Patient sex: M
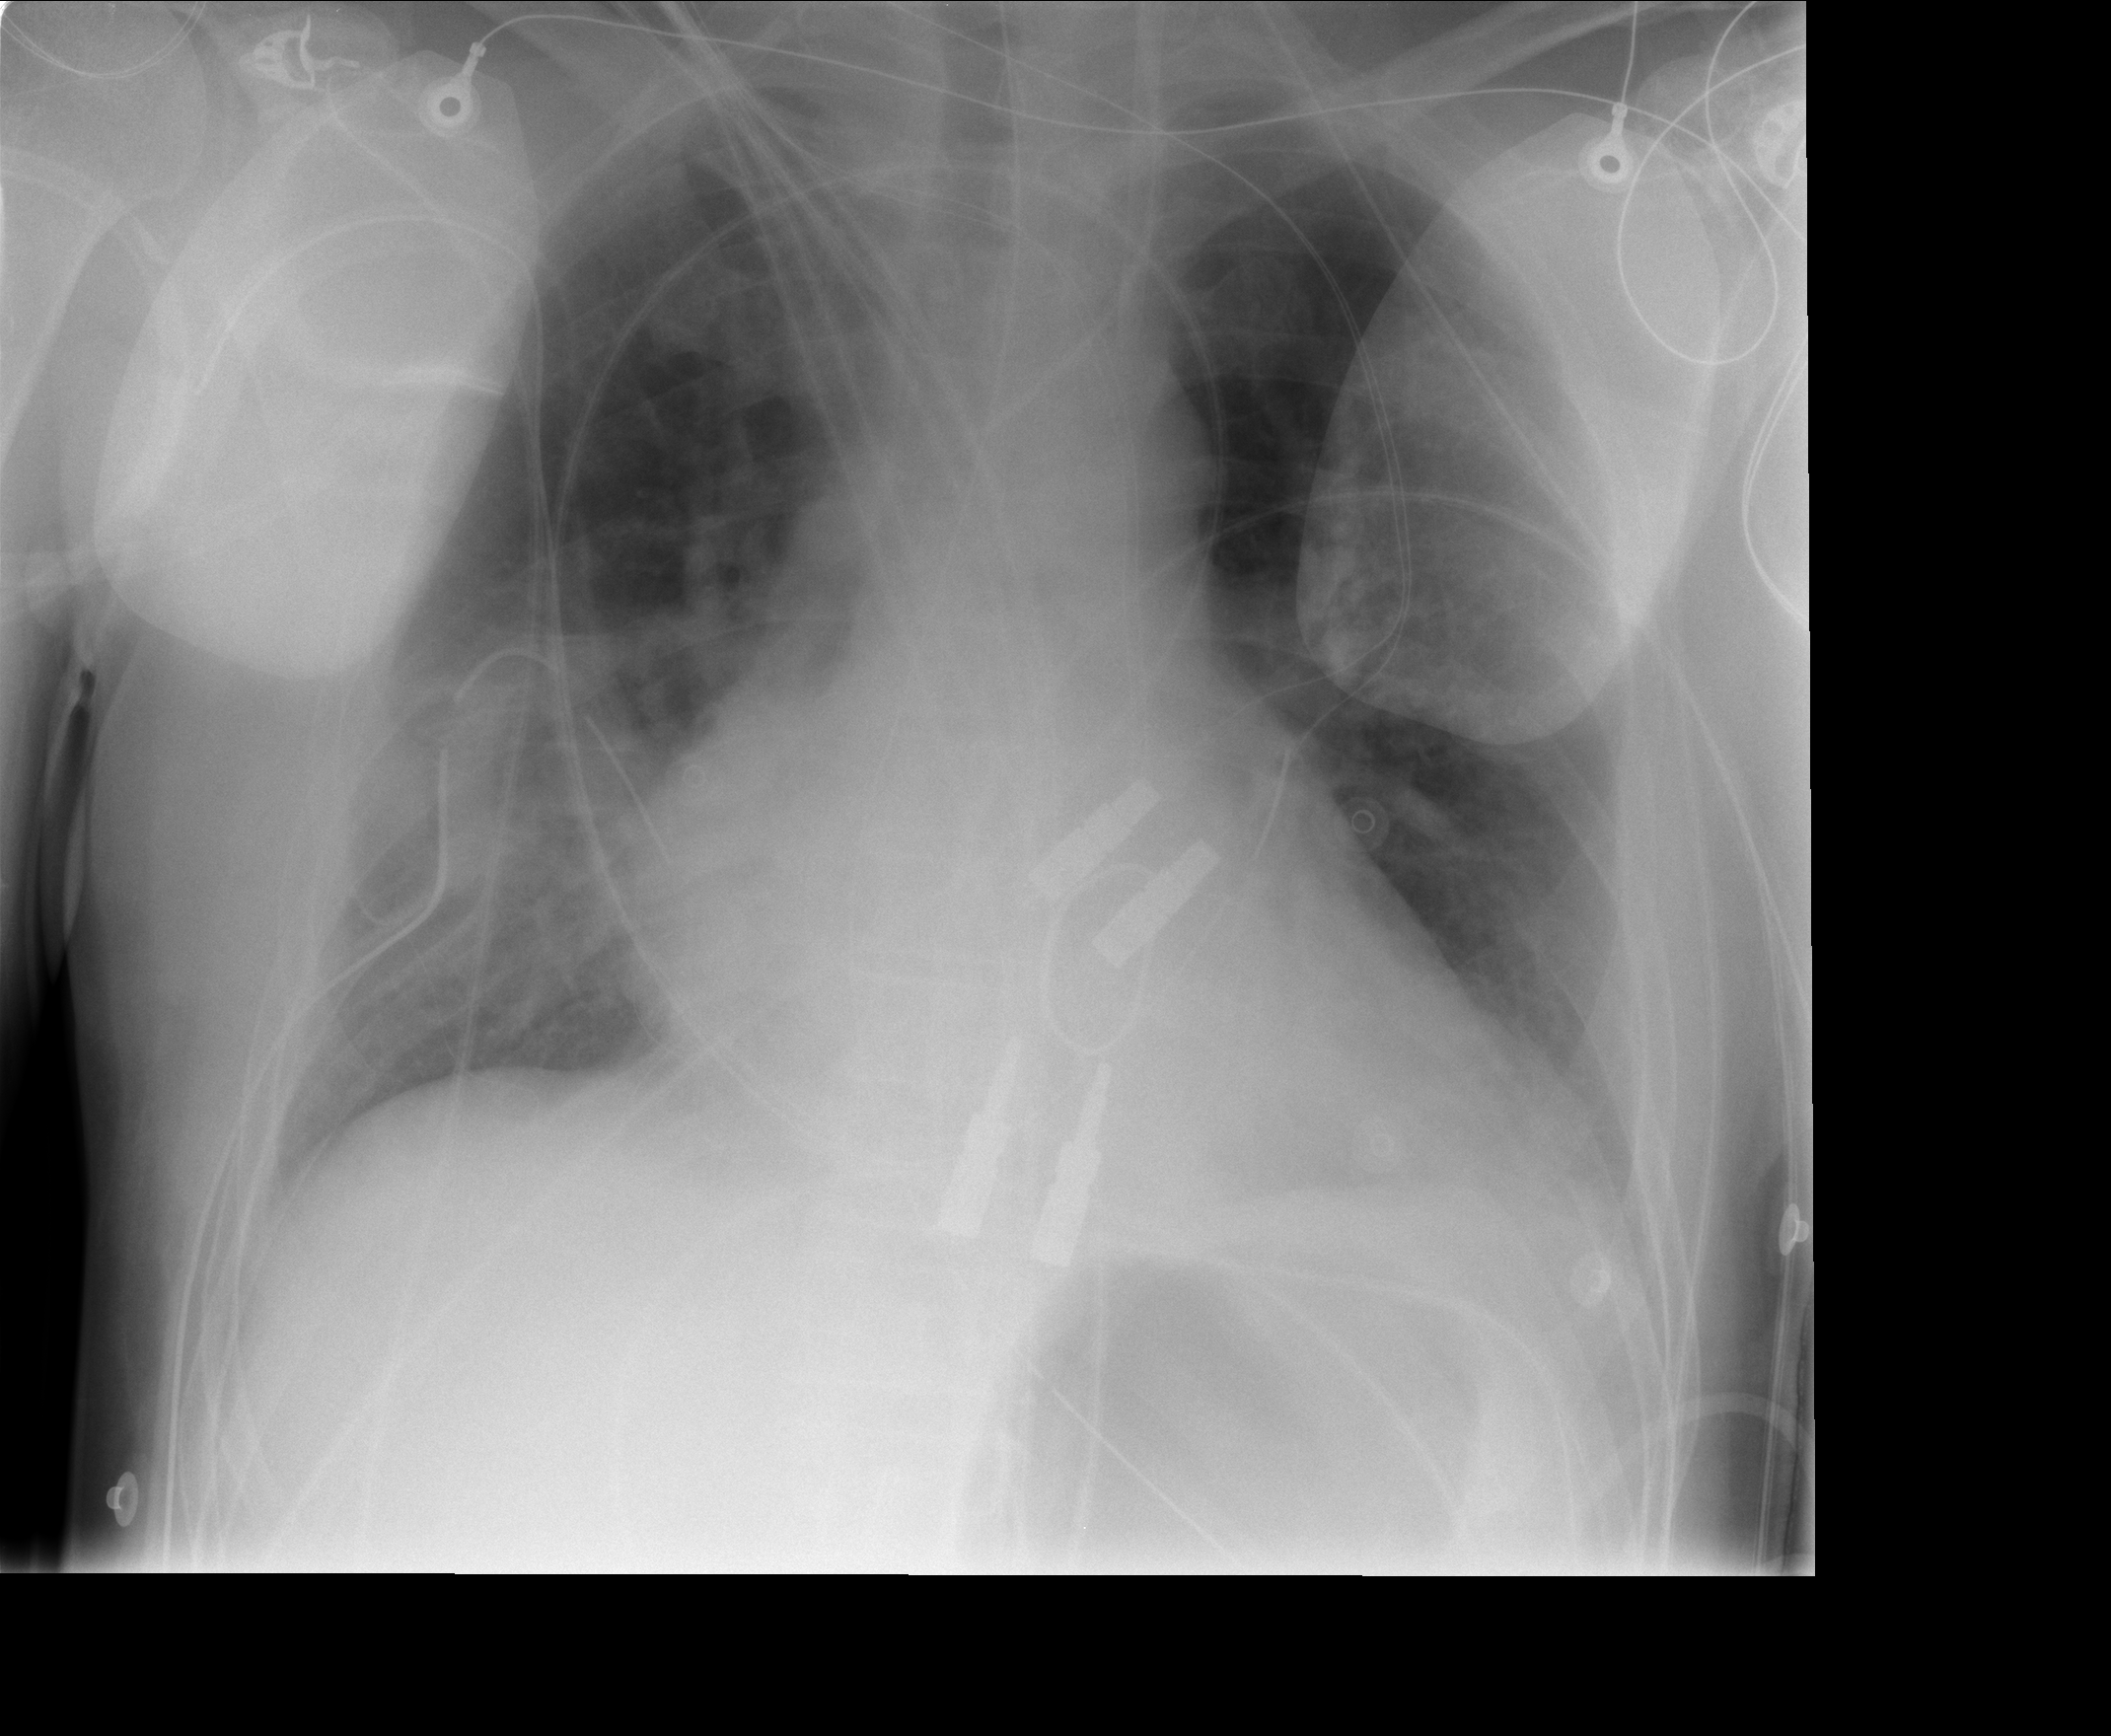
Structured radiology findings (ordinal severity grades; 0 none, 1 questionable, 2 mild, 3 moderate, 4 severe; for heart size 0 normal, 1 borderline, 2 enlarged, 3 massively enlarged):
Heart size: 2
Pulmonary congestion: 0
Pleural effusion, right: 0
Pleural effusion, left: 1
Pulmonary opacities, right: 0
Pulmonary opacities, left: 0
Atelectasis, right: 2
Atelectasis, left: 2